Interaction volume radius: 10 \u00c5
Interaction volume height: 15 \u00c5
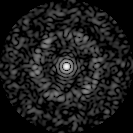
Disorder parameter: 0.7885